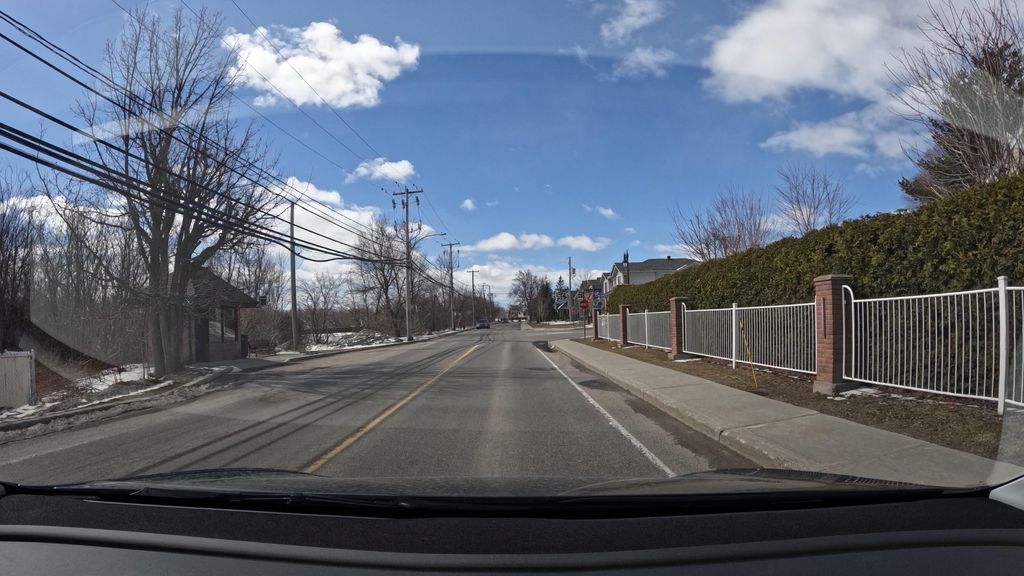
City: montreal